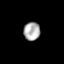
Tissue: skin
Cell type: Epithelial cells
Senescence score: 0.8649
Nuclear area (px): 293
Mean DAPI intensity: 175.526